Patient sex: M
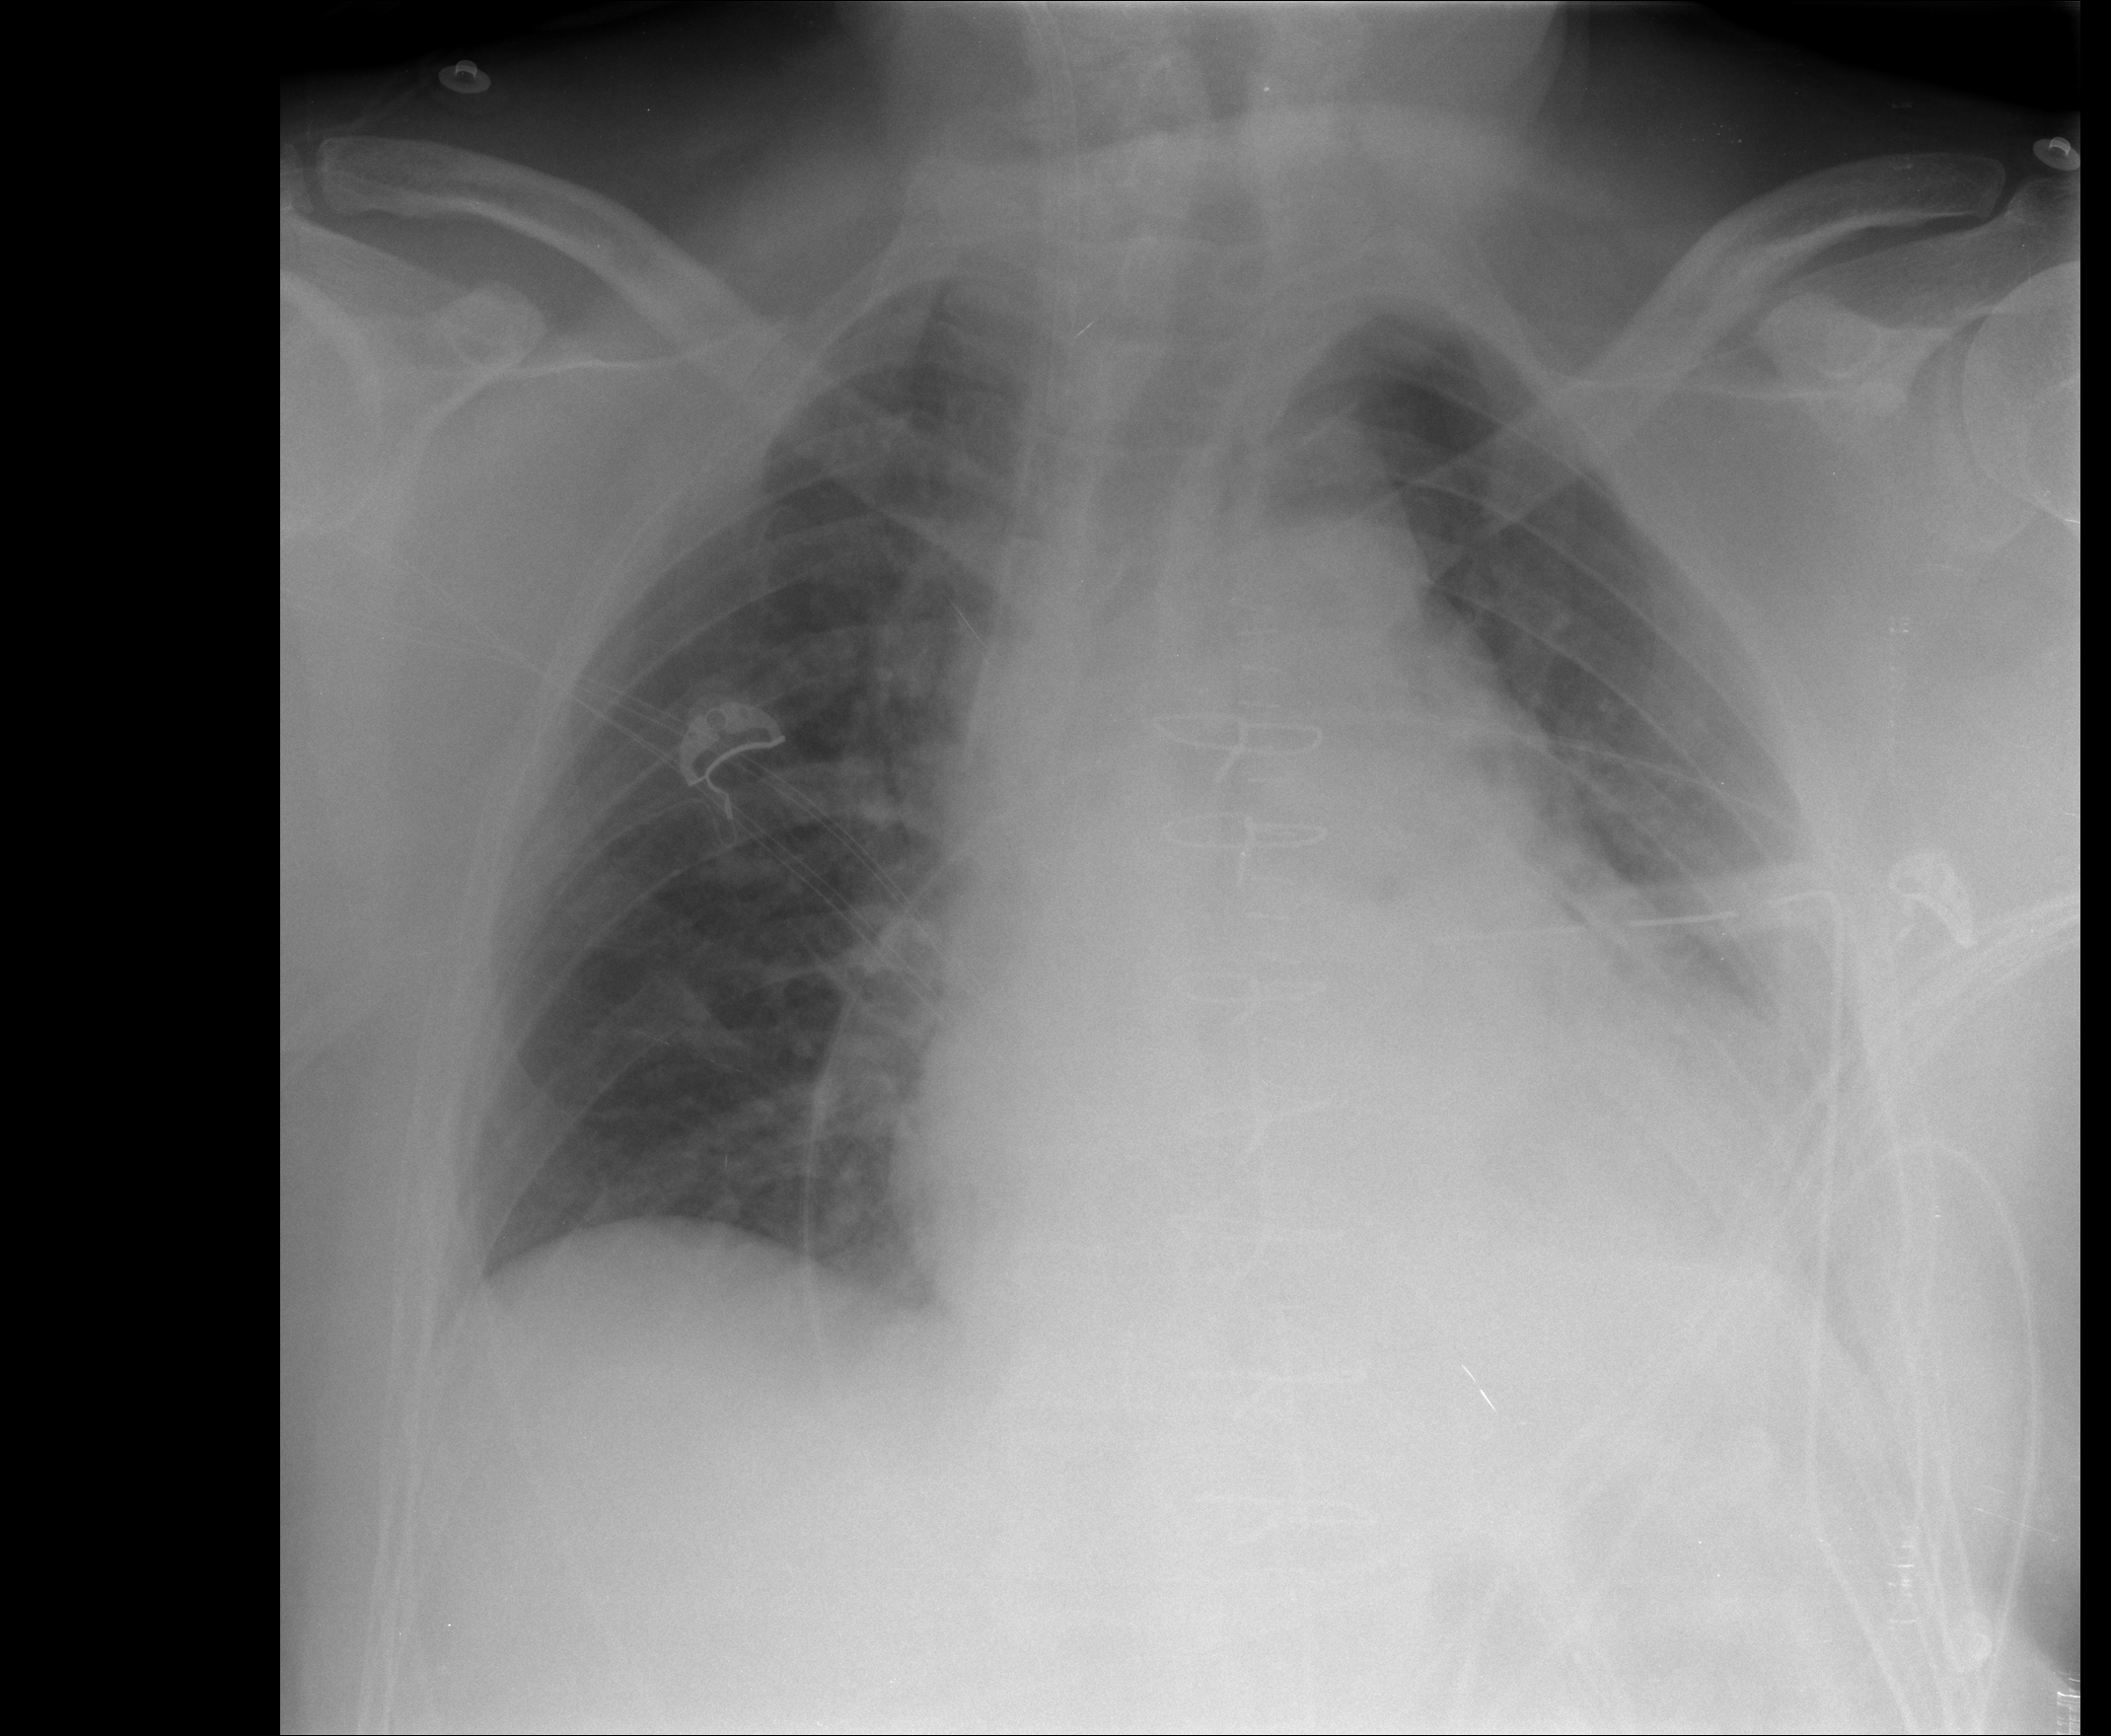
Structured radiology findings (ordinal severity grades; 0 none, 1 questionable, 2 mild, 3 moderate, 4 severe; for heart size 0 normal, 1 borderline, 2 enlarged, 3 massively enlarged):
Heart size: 2
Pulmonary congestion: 0
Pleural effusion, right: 0
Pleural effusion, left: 1
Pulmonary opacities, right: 0
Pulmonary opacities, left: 0
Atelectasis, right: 0
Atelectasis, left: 1